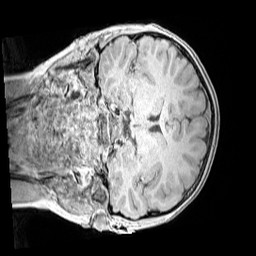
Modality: MP2RAGE
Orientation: coronal
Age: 9
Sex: male
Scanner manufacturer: siemens
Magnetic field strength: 3 T
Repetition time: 4 s
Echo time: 0.00299 s